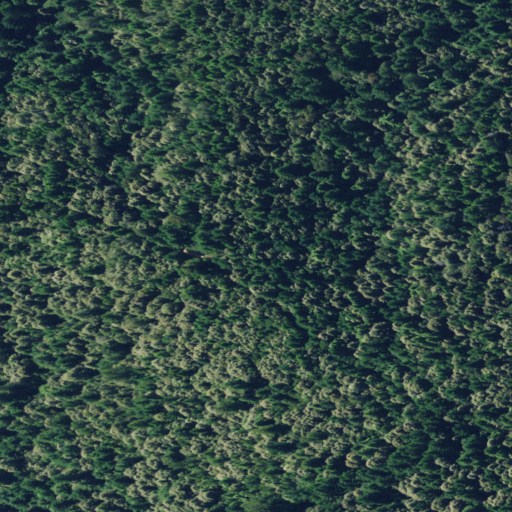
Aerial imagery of ridge(s) in California named Timber Ridge containing evergreen forest and open development